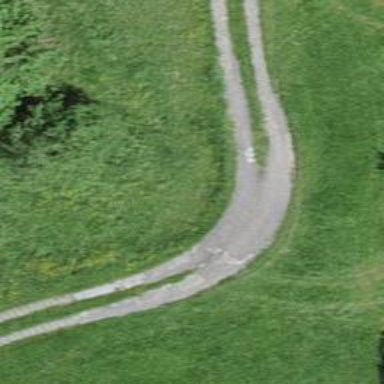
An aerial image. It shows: Track road with grade3 tracktype.